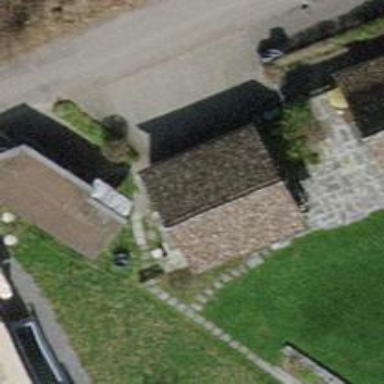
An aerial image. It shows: Group of garages.